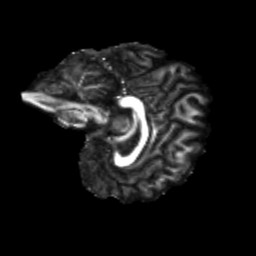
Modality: FA
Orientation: sagittal
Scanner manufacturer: siemens
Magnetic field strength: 3 T
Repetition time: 4 s
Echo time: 0.0594 s